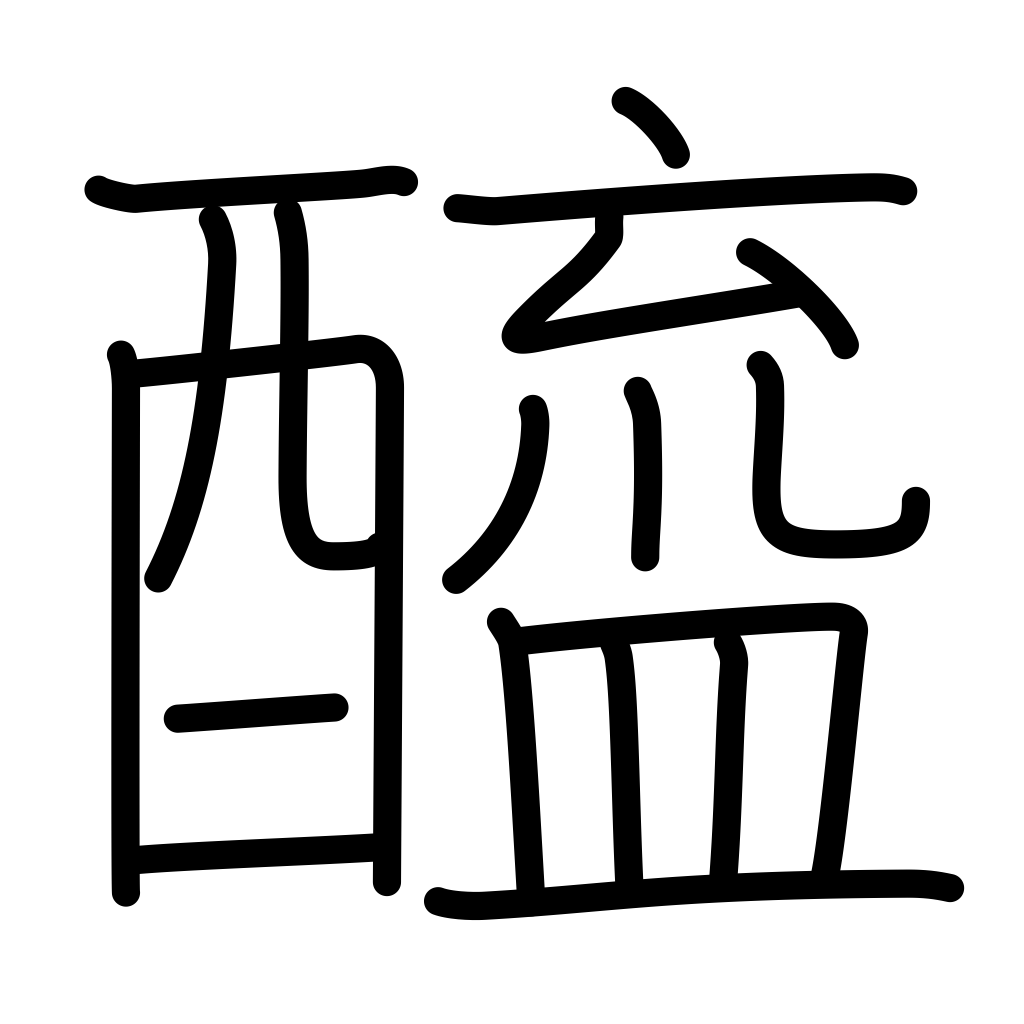
Meaning: vinegar